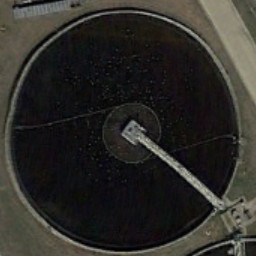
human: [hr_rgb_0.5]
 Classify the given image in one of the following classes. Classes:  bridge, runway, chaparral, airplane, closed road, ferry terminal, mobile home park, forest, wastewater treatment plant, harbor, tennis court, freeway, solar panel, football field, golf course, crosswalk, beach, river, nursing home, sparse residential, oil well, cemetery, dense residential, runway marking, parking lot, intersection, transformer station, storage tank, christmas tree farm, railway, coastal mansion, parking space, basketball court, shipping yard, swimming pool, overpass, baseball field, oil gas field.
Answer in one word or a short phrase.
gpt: wastewater treatment plant